Question: I want to have two checkBox like this :
but with this FXML I have two checkBox in the same line.
'''
<BorderPane xmlns:fx="http://javafx.com/fxml" fx:controller="application.EX1Controller">
<center>
<HBox>
<padding>
<Insets top="25" left="25"/>
</padding>
<ImageView id="currentFrame" />
</HBox>
</center>
<right>
<HBox alignment="CENTER_LEFT">
<CheckBox fx:id="checkbox_one" mnemonicParsing="false" text="Show B" onAction="#Gray" />
<CheckBox fx:id="checkbox_two" mnemonicParsing="false" text="Show A"/>
</HBox>
</right>
</BorderPane>
'''
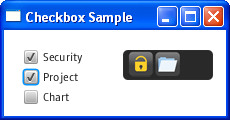
Answer: Use the class 'VBox' for vertical aligned nodes.
'''
<VBox alignment="CENTER_LEFT">
<CheckBox fx:id="checkbox_one" mnemonicParsing="false" text="Show B" onAction="#Gray" />
<CheckBox fx:id="checkbox_two" mnemonicParsing="false" text="Show A"/>
</VBox>
'''